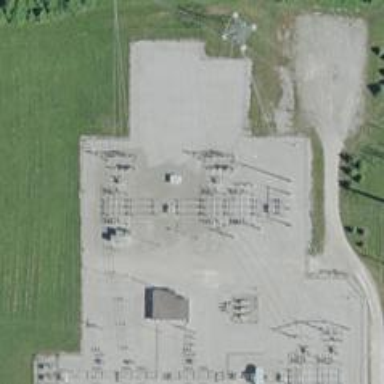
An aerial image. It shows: Switch used for power control.